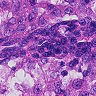
Metastatic tissue present: no